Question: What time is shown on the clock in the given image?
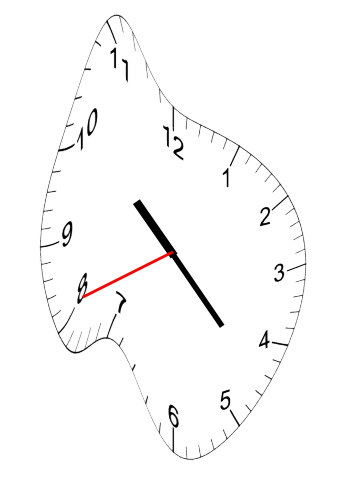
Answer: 10:22:41